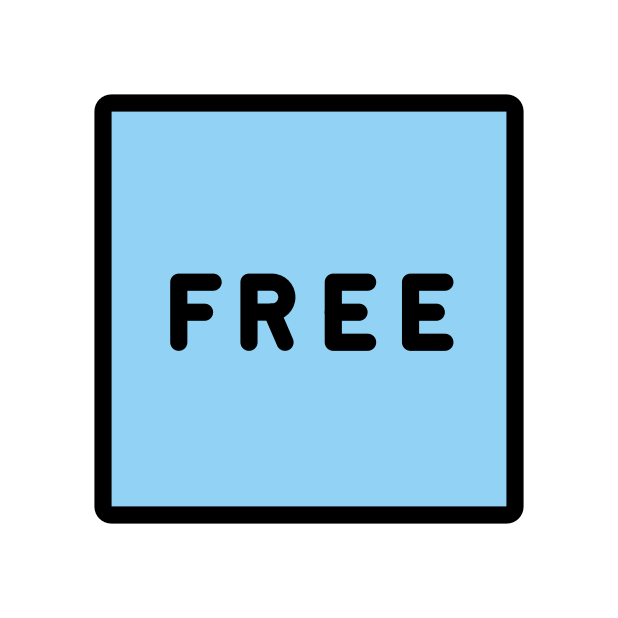
Emoji: 🆓
Name: squared free
Unicode: 0x1f193